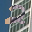
Label: 2